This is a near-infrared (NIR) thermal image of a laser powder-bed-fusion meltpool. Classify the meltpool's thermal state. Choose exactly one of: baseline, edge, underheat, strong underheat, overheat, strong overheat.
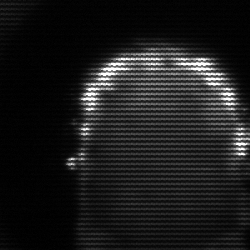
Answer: baseline